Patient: sex M, age 64
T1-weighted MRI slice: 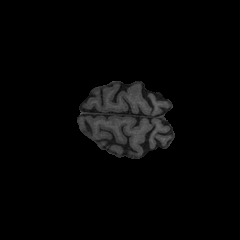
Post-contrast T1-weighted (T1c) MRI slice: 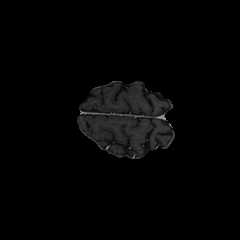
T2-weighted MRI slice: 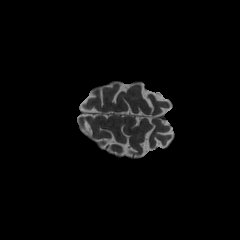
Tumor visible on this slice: no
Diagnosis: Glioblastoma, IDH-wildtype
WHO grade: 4